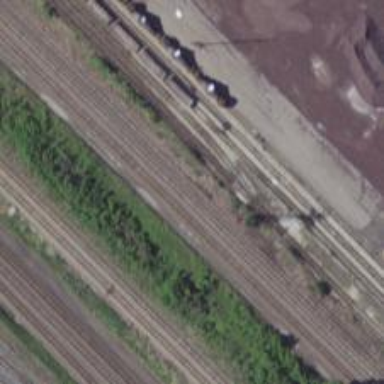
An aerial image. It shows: Railway yard.